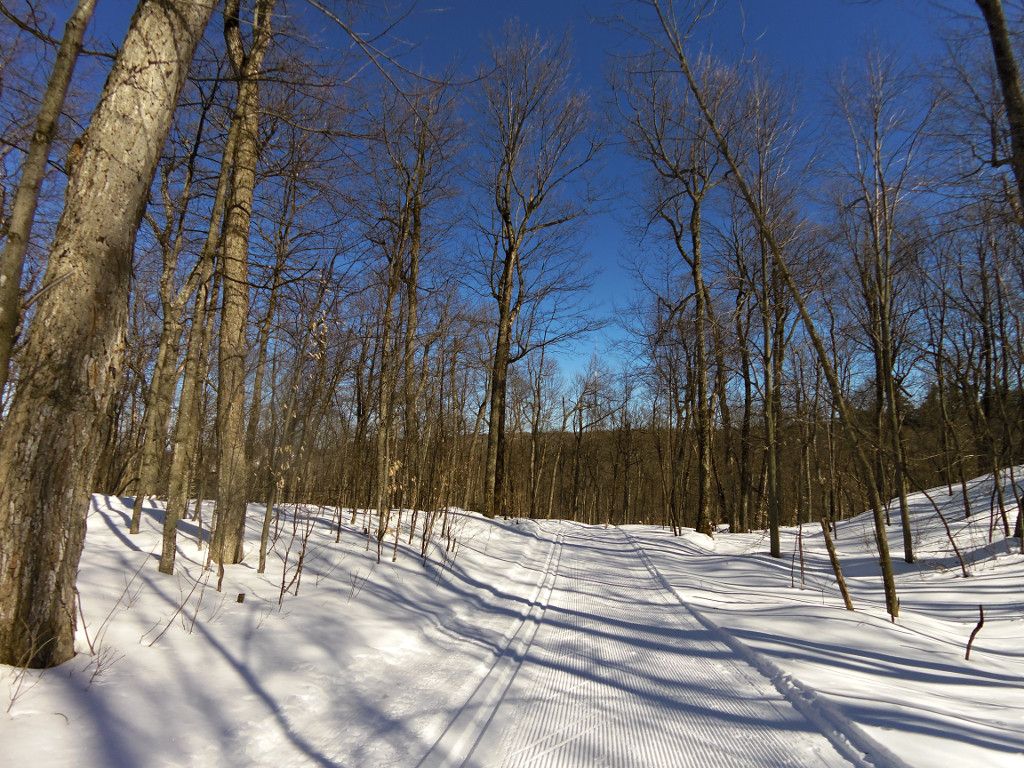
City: ottawa-gatineau